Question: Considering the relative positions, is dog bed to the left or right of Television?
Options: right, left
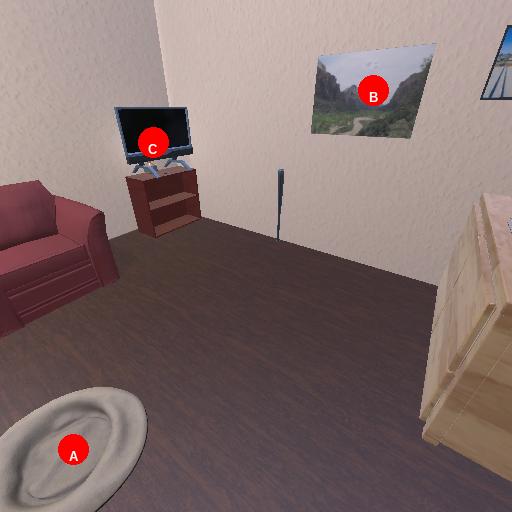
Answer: right